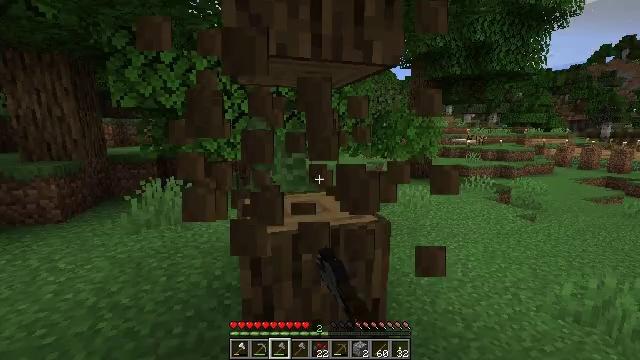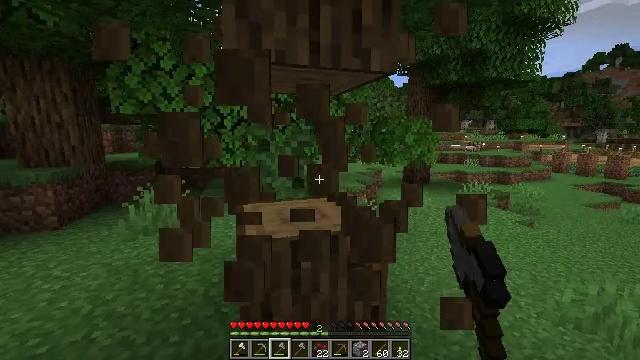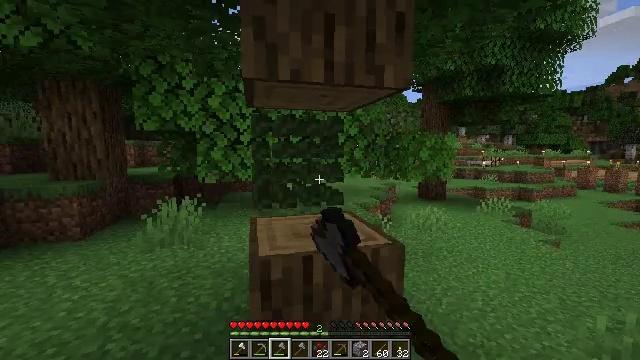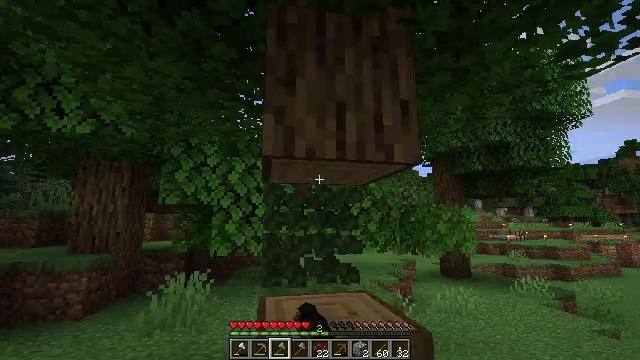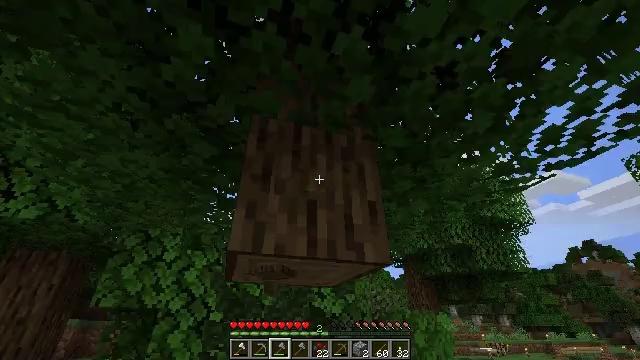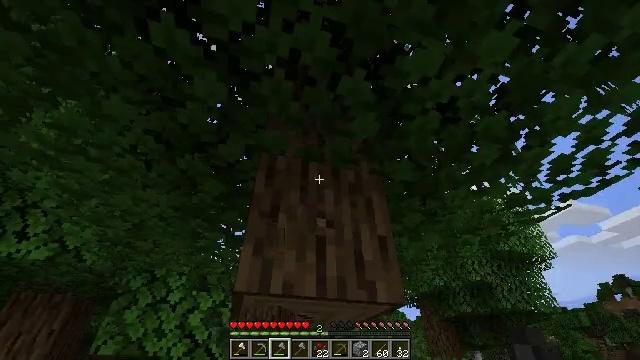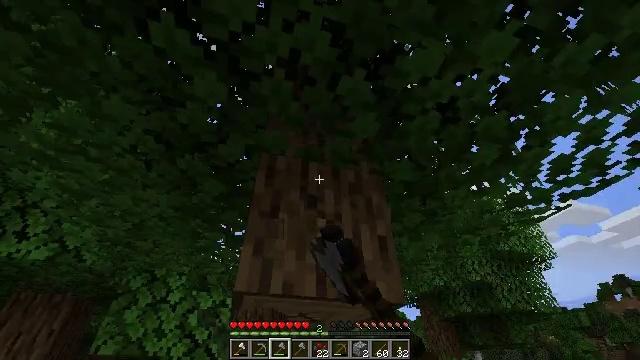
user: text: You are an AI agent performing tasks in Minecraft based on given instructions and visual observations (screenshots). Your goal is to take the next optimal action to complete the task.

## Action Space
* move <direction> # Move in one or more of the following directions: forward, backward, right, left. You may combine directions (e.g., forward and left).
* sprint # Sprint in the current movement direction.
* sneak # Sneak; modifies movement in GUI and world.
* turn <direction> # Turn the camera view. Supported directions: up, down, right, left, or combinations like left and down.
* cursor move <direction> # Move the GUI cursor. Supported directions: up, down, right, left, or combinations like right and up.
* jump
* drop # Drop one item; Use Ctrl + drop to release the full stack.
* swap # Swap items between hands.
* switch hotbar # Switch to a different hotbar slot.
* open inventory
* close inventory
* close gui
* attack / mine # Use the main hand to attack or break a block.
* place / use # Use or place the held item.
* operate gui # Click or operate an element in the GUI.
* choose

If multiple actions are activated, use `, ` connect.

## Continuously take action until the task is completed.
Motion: motion action
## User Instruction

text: Break the large fern to clear the space.
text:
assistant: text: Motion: turn up, attack / mine
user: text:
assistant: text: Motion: turn left and up, attack / mine
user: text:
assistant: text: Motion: turn left and up, attack / mine
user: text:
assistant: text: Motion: turn right and up, attack / mine
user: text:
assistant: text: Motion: turn left and up, attack / mine
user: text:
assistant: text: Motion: attack / mine
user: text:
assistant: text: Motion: attack / mine